Question: Hi im new on jquery and nowhere in javascript but anyway im trying to create this carousel where you can click any item from the list and show more infos about that item on the left div.
Here is the preview:

I've already created the carousel on the right part but im stuck on what to use for displaying the left part when specific item is selected can i do it with any jquery plugin or do i need to deep dive in javascript?
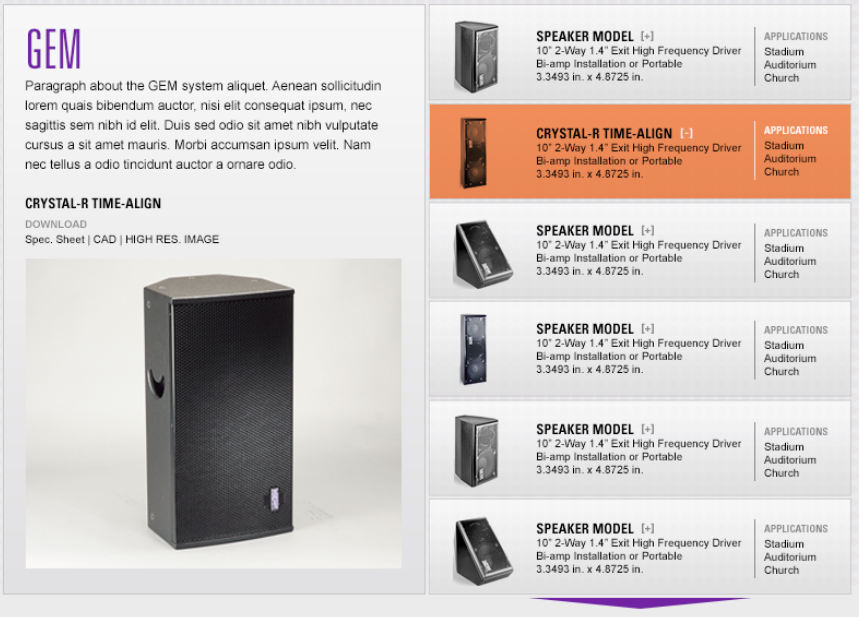
Answer: You can use the following example
HMTL
'''
<div id="slidercontent">
<div>Details 1</div>
<div>Details 2</div>
<div>Details 3</div>
</div>
<div id="pager">
<div>pager 1</div>
<div>pager 2</div>
<div>pager 3</div>
</div>
'''
Jquery
'''
//Hidding the slidercontent
$('#slidercontent div').hide();
//Displaying first slidercontent
$('#slidercontent div').eq(0).show();
$('#pager div').click(function(){
var idx = $(this).index();
$('#slidercontent div').hide().eq( idx ).fadeTo(500, 1);
$('#pager div').removeClass('active');
$(this).addClass('active');
});
'''